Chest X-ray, AP view. Patient: 34 years old, sex F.
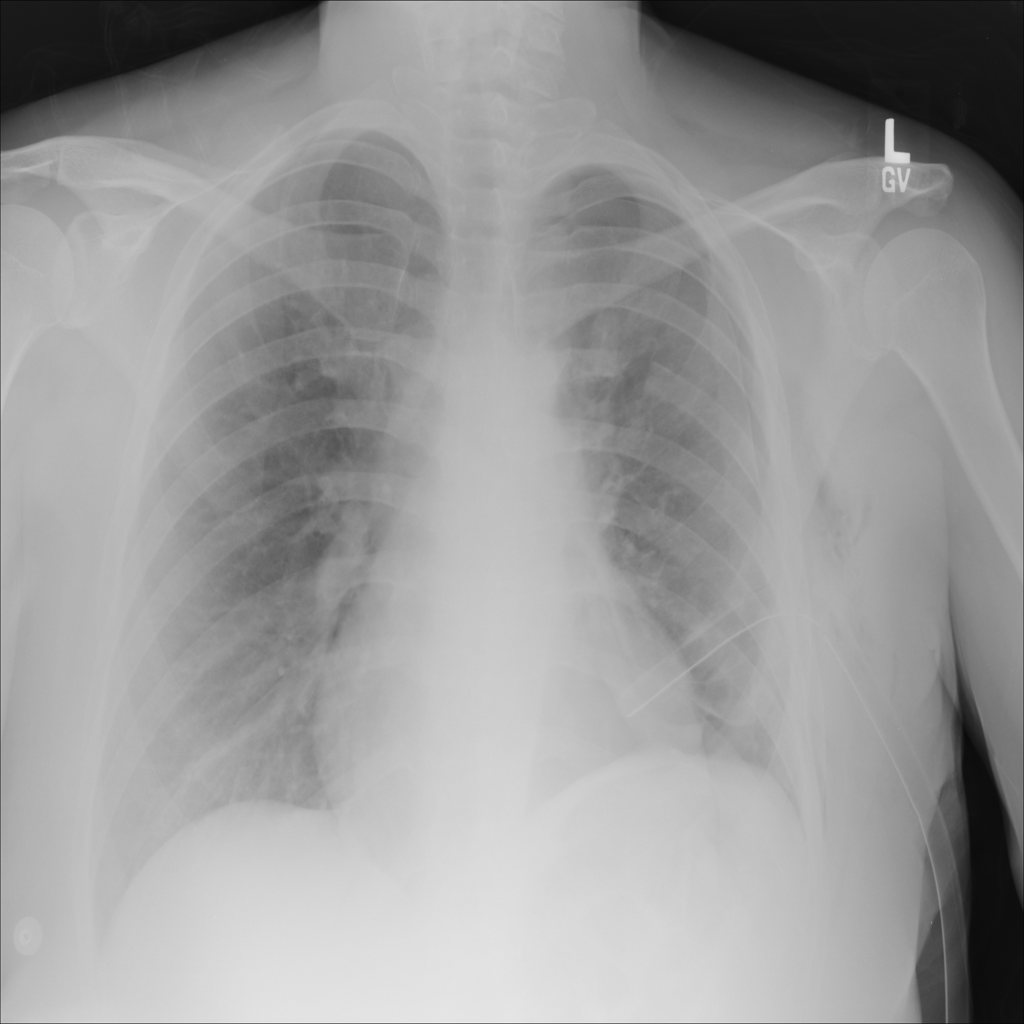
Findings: Emphysema, Pneumothorax